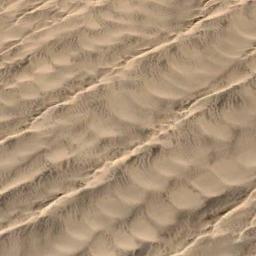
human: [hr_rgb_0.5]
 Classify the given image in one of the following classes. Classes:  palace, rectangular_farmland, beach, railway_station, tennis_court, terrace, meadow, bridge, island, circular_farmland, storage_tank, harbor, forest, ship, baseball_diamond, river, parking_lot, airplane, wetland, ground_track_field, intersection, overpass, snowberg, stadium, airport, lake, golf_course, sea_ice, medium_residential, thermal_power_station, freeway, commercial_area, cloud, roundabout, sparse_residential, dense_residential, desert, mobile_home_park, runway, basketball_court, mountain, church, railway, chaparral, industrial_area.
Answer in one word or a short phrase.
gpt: desert